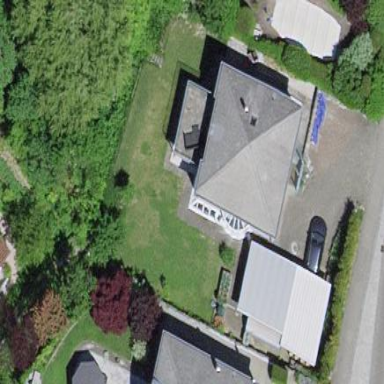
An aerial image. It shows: Simple and straightforward house.